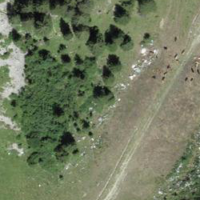
EUNIS habitat code: 23
Species observed at this site:
Matricaria discoidea